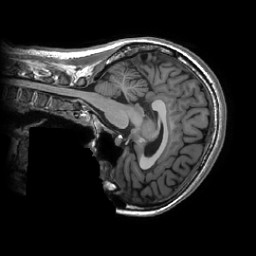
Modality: T1w
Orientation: sagittal
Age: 23
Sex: female
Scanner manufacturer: ge
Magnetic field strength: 3 T
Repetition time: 0.007348 s
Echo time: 0.003036 s